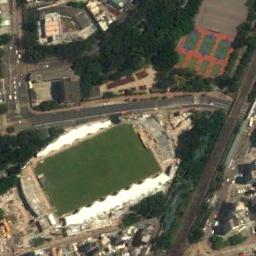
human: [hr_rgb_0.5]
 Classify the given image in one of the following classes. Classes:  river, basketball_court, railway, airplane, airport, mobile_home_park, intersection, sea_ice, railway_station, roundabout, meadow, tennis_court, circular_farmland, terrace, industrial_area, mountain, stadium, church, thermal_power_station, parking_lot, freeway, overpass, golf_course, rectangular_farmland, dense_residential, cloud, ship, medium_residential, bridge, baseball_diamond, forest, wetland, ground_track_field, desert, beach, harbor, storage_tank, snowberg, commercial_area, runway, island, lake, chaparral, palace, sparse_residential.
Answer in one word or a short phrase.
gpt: stadium